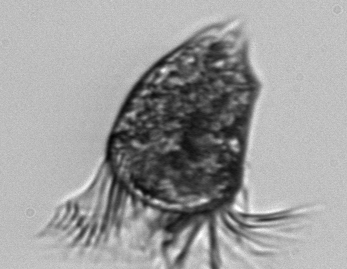
Label: Pelagostrobilidium